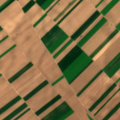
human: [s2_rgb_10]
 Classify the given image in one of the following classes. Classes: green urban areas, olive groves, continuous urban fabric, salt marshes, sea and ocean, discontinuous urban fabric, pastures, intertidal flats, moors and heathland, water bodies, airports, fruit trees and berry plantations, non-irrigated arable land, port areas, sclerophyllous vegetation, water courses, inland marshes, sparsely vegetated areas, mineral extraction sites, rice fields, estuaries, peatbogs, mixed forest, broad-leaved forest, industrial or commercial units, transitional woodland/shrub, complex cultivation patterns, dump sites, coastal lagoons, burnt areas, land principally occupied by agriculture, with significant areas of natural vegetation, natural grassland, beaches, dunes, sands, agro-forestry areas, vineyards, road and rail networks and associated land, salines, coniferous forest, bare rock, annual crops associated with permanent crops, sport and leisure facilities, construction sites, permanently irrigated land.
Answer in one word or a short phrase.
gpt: non-irrigated arable land